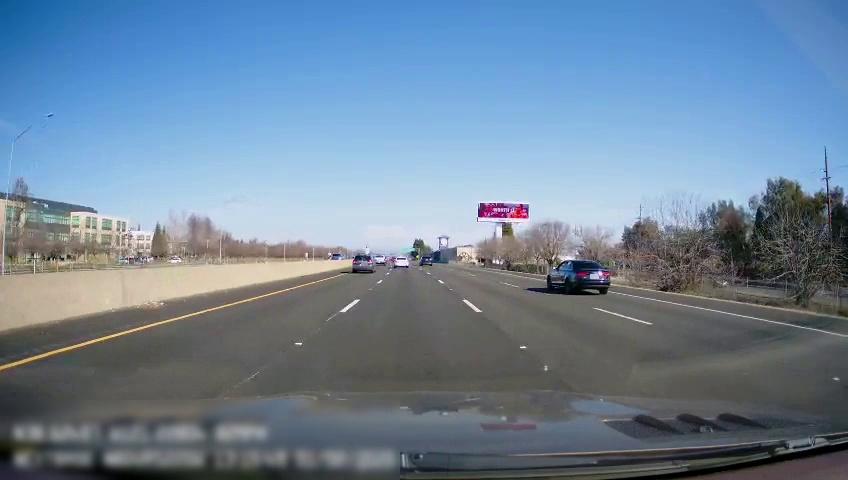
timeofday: Day
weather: Sunny
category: Drivable Space
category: Vehicles | SUV
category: Vehicles | Truck
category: Vehicles | Car
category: Vehicles | Car
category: Lanes | Current Lane
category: Lanes | Current Lane
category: Lanes | Current Lane
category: Lanes | Alternate Lane
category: Lanes | Alternate Lane
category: Lanes | Alternate Lane